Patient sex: F
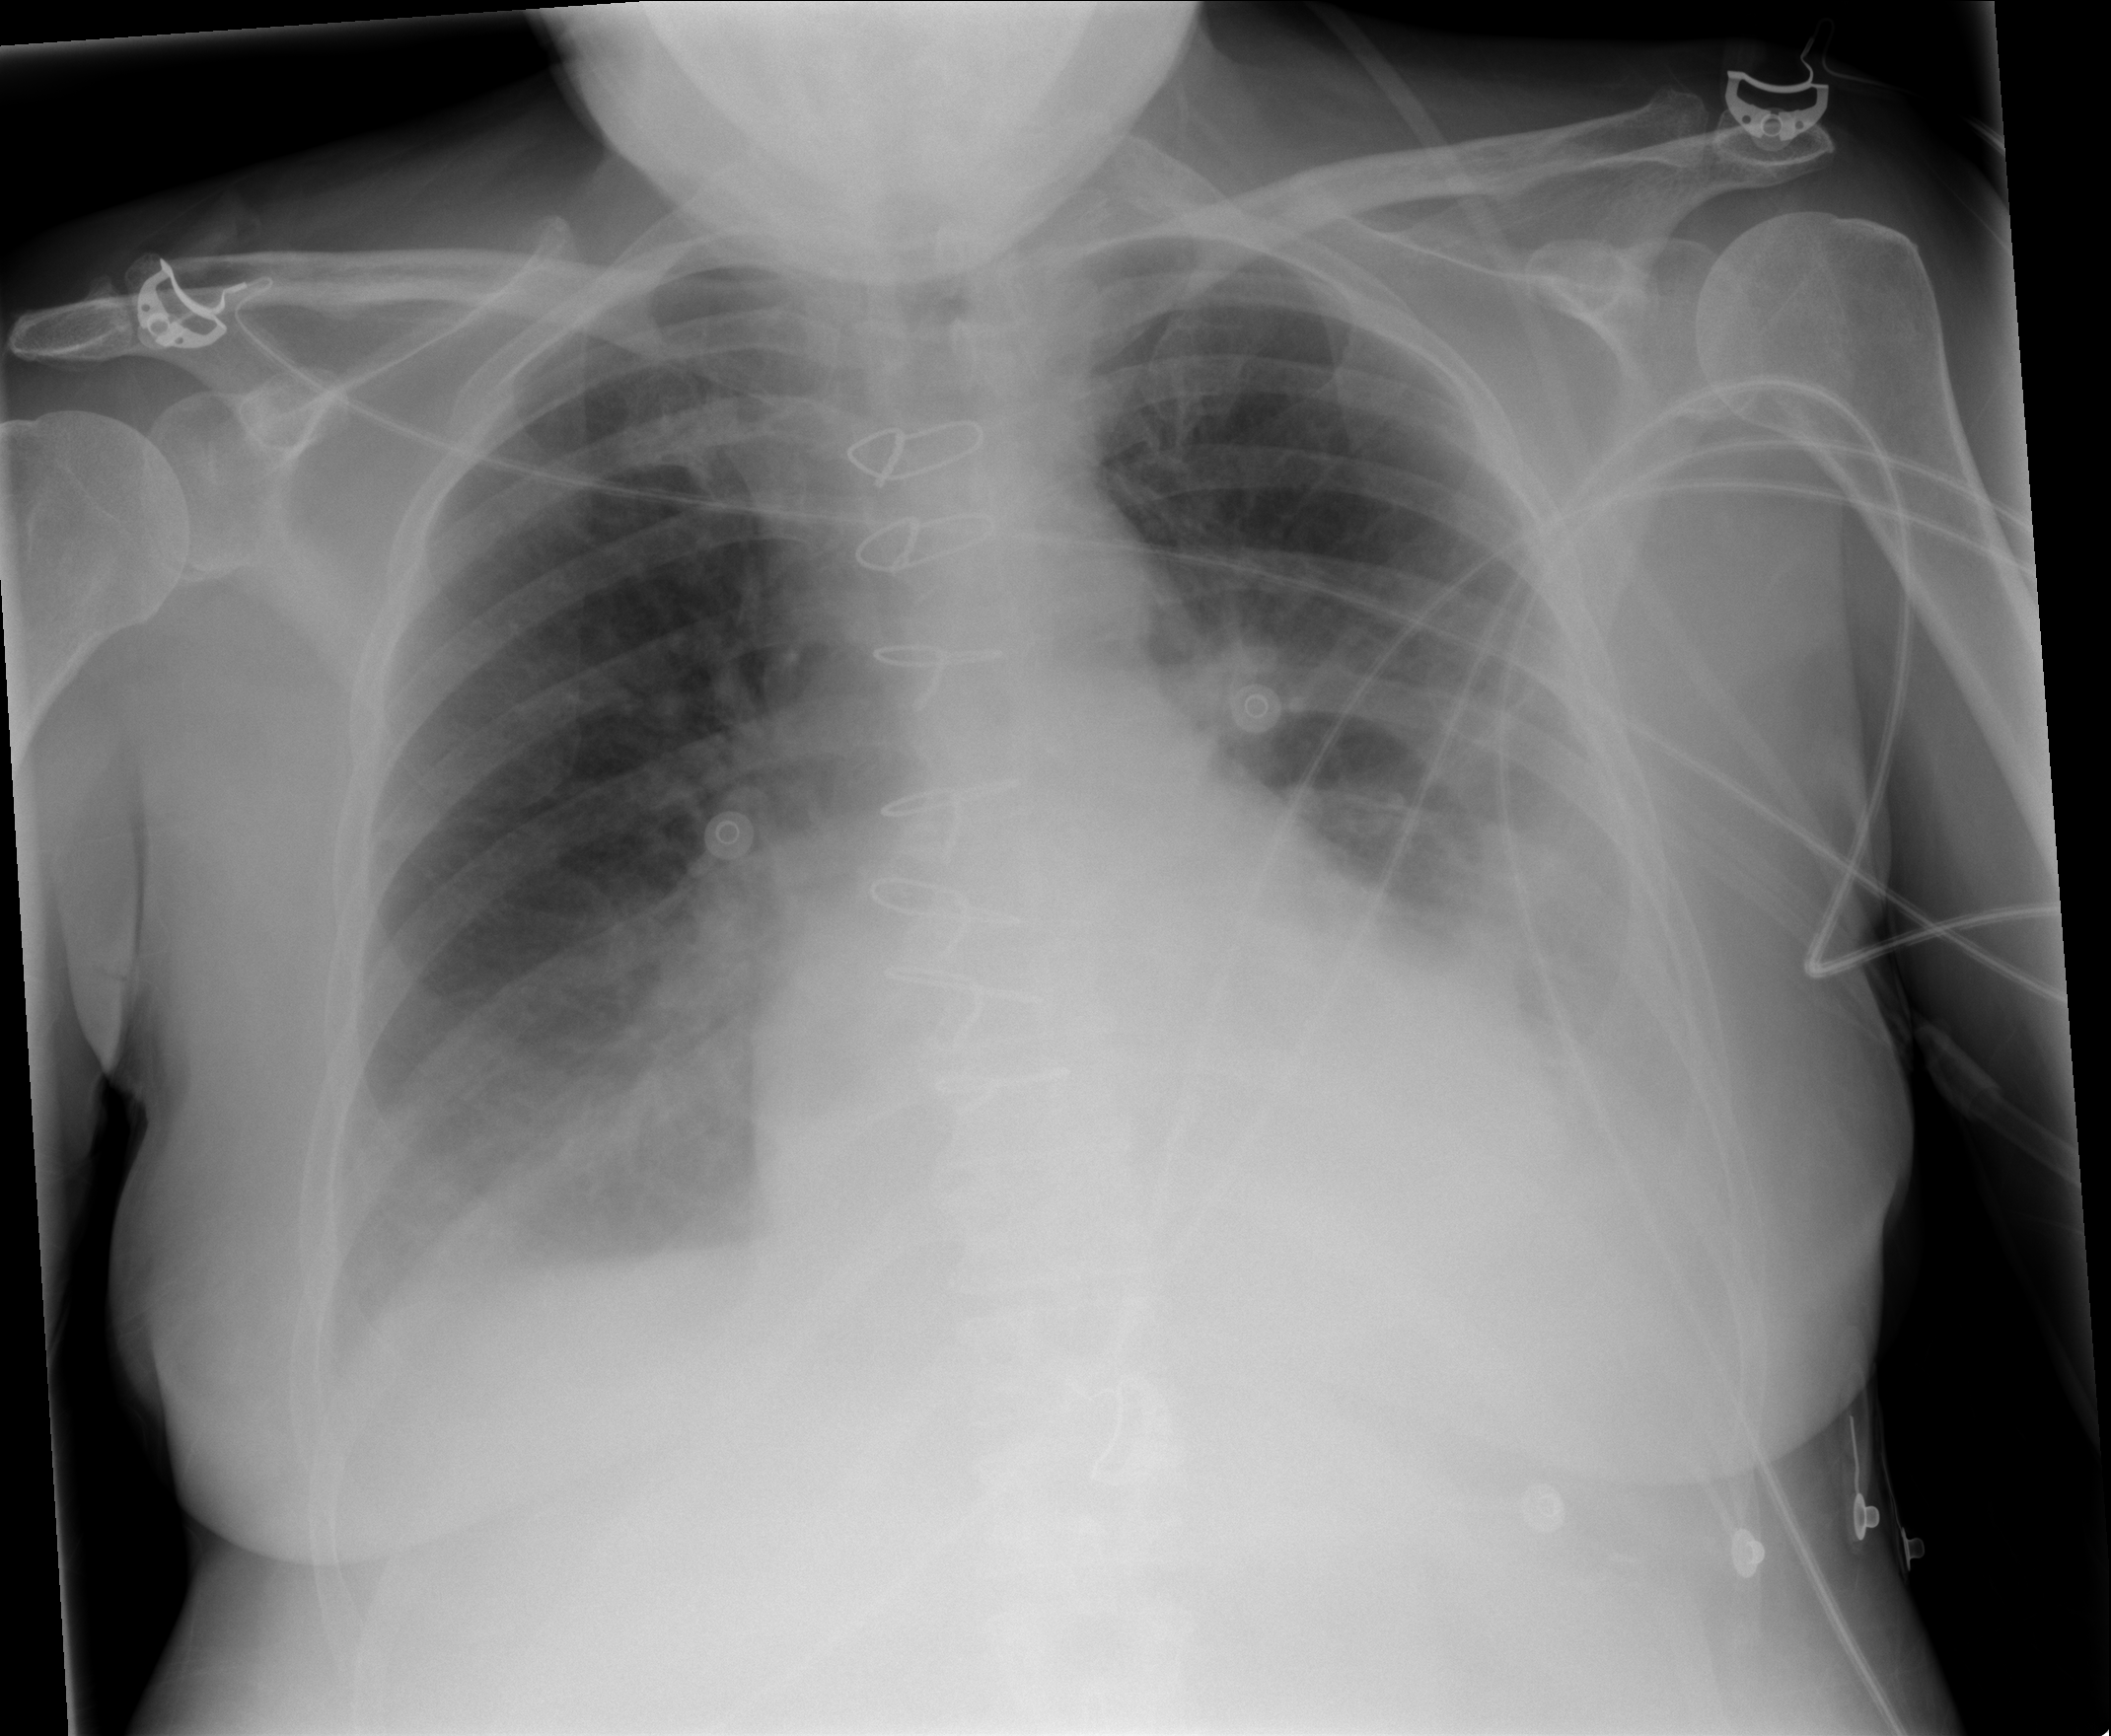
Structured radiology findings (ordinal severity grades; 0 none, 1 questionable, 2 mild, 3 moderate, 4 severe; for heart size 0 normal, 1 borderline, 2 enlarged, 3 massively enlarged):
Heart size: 2
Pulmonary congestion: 2
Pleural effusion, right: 2
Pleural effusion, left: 2
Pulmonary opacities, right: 2
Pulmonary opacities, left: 2
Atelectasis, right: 2
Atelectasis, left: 2